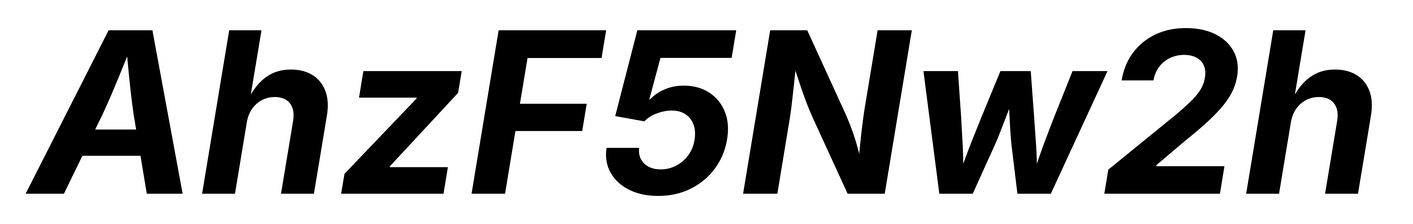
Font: Inter-Italic_Bold_Italic